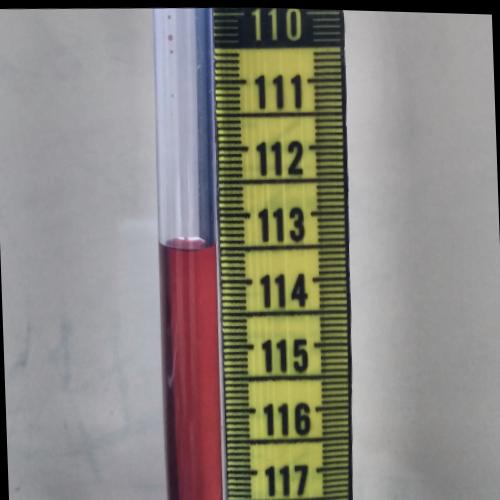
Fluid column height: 113.5 cm